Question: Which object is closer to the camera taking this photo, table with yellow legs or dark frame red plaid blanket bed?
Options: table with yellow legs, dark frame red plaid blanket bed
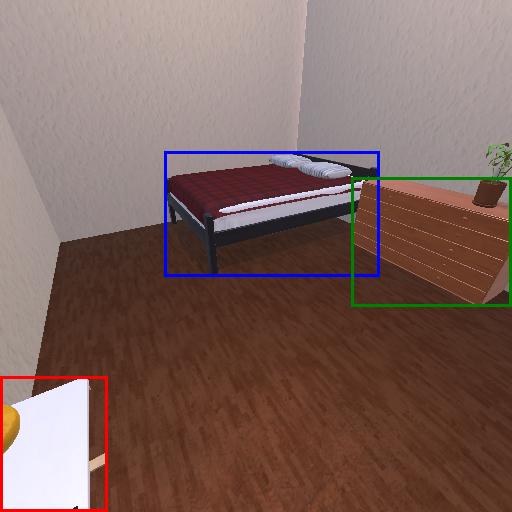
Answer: table with yellow legs